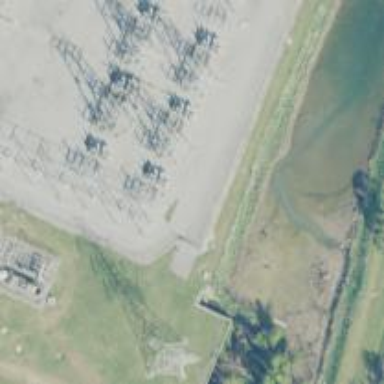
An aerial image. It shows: Switch used for power control.